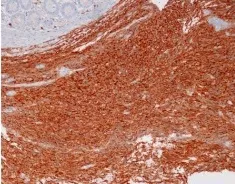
Immunochemistry findings. . Immunohistochemistry reveals that the tumour is positive for KIT.
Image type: pathology (immunostaining)